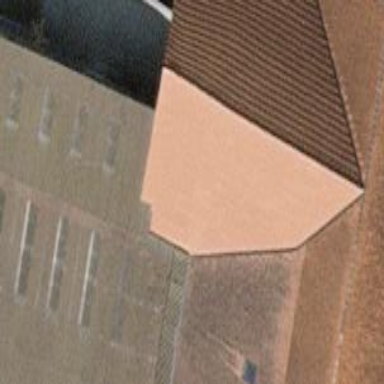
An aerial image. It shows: Gabled roof farm building.